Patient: sex F, age 35
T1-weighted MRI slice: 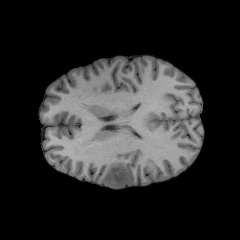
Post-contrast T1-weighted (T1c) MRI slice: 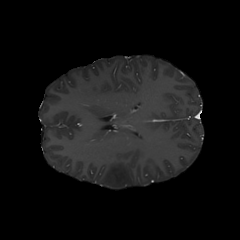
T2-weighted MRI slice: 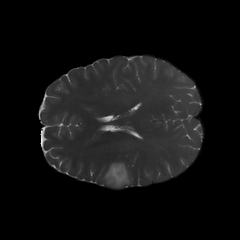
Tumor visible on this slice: yes
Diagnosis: Oligodendroglioma, IDH-mutant, 1p/19q-codeleted
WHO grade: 2